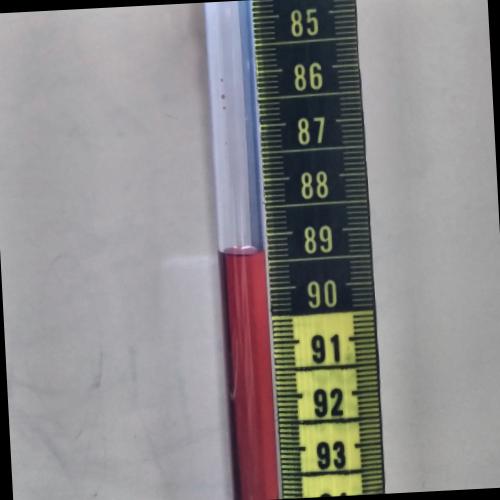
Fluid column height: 89.4 cm